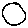
Label: moon